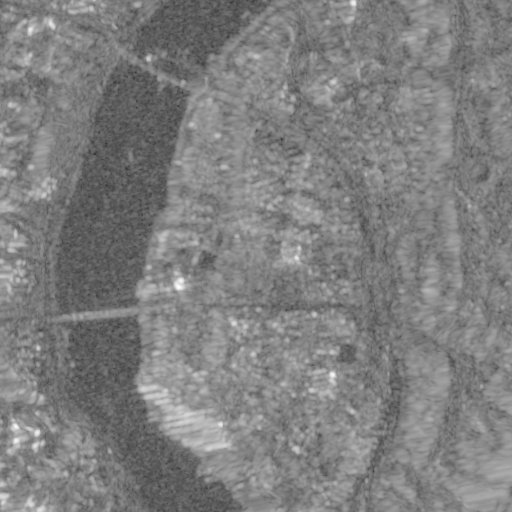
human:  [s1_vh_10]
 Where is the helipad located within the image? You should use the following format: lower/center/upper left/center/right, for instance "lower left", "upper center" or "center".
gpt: The helipad is located in the lower left of the image.
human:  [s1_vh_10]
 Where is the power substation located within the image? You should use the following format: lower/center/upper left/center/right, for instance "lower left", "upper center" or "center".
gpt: The power substation is located in the center right of the image.
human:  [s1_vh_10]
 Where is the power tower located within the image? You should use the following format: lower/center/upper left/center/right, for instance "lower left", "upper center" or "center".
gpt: The power tower is located in the right of the image.
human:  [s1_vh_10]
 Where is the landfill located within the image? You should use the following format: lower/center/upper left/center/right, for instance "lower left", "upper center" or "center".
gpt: There is no landfill in the image.

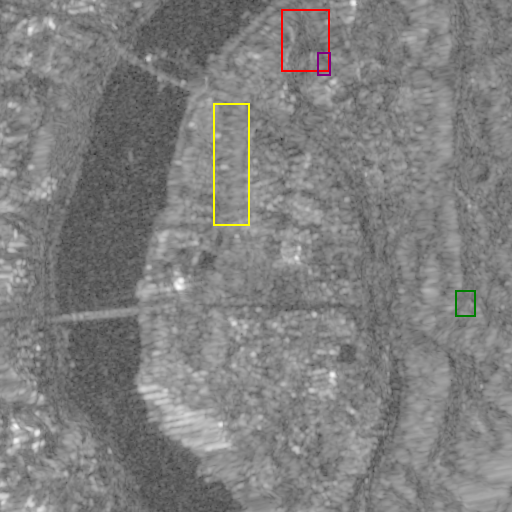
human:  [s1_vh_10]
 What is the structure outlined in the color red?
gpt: The structure outlined in red is a crop field.
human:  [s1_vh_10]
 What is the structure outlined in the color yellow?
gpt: The structure outlined in yellow is a park.
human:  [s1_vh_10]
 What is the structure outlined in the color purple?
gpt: The structure outlined in purple is a parking lot.
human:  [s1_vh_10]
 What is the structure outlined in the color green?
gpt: The structure outlined in green is a power substation.
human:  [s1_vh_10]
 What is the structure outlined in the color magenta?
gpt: There is no magenta outline.